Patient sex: M
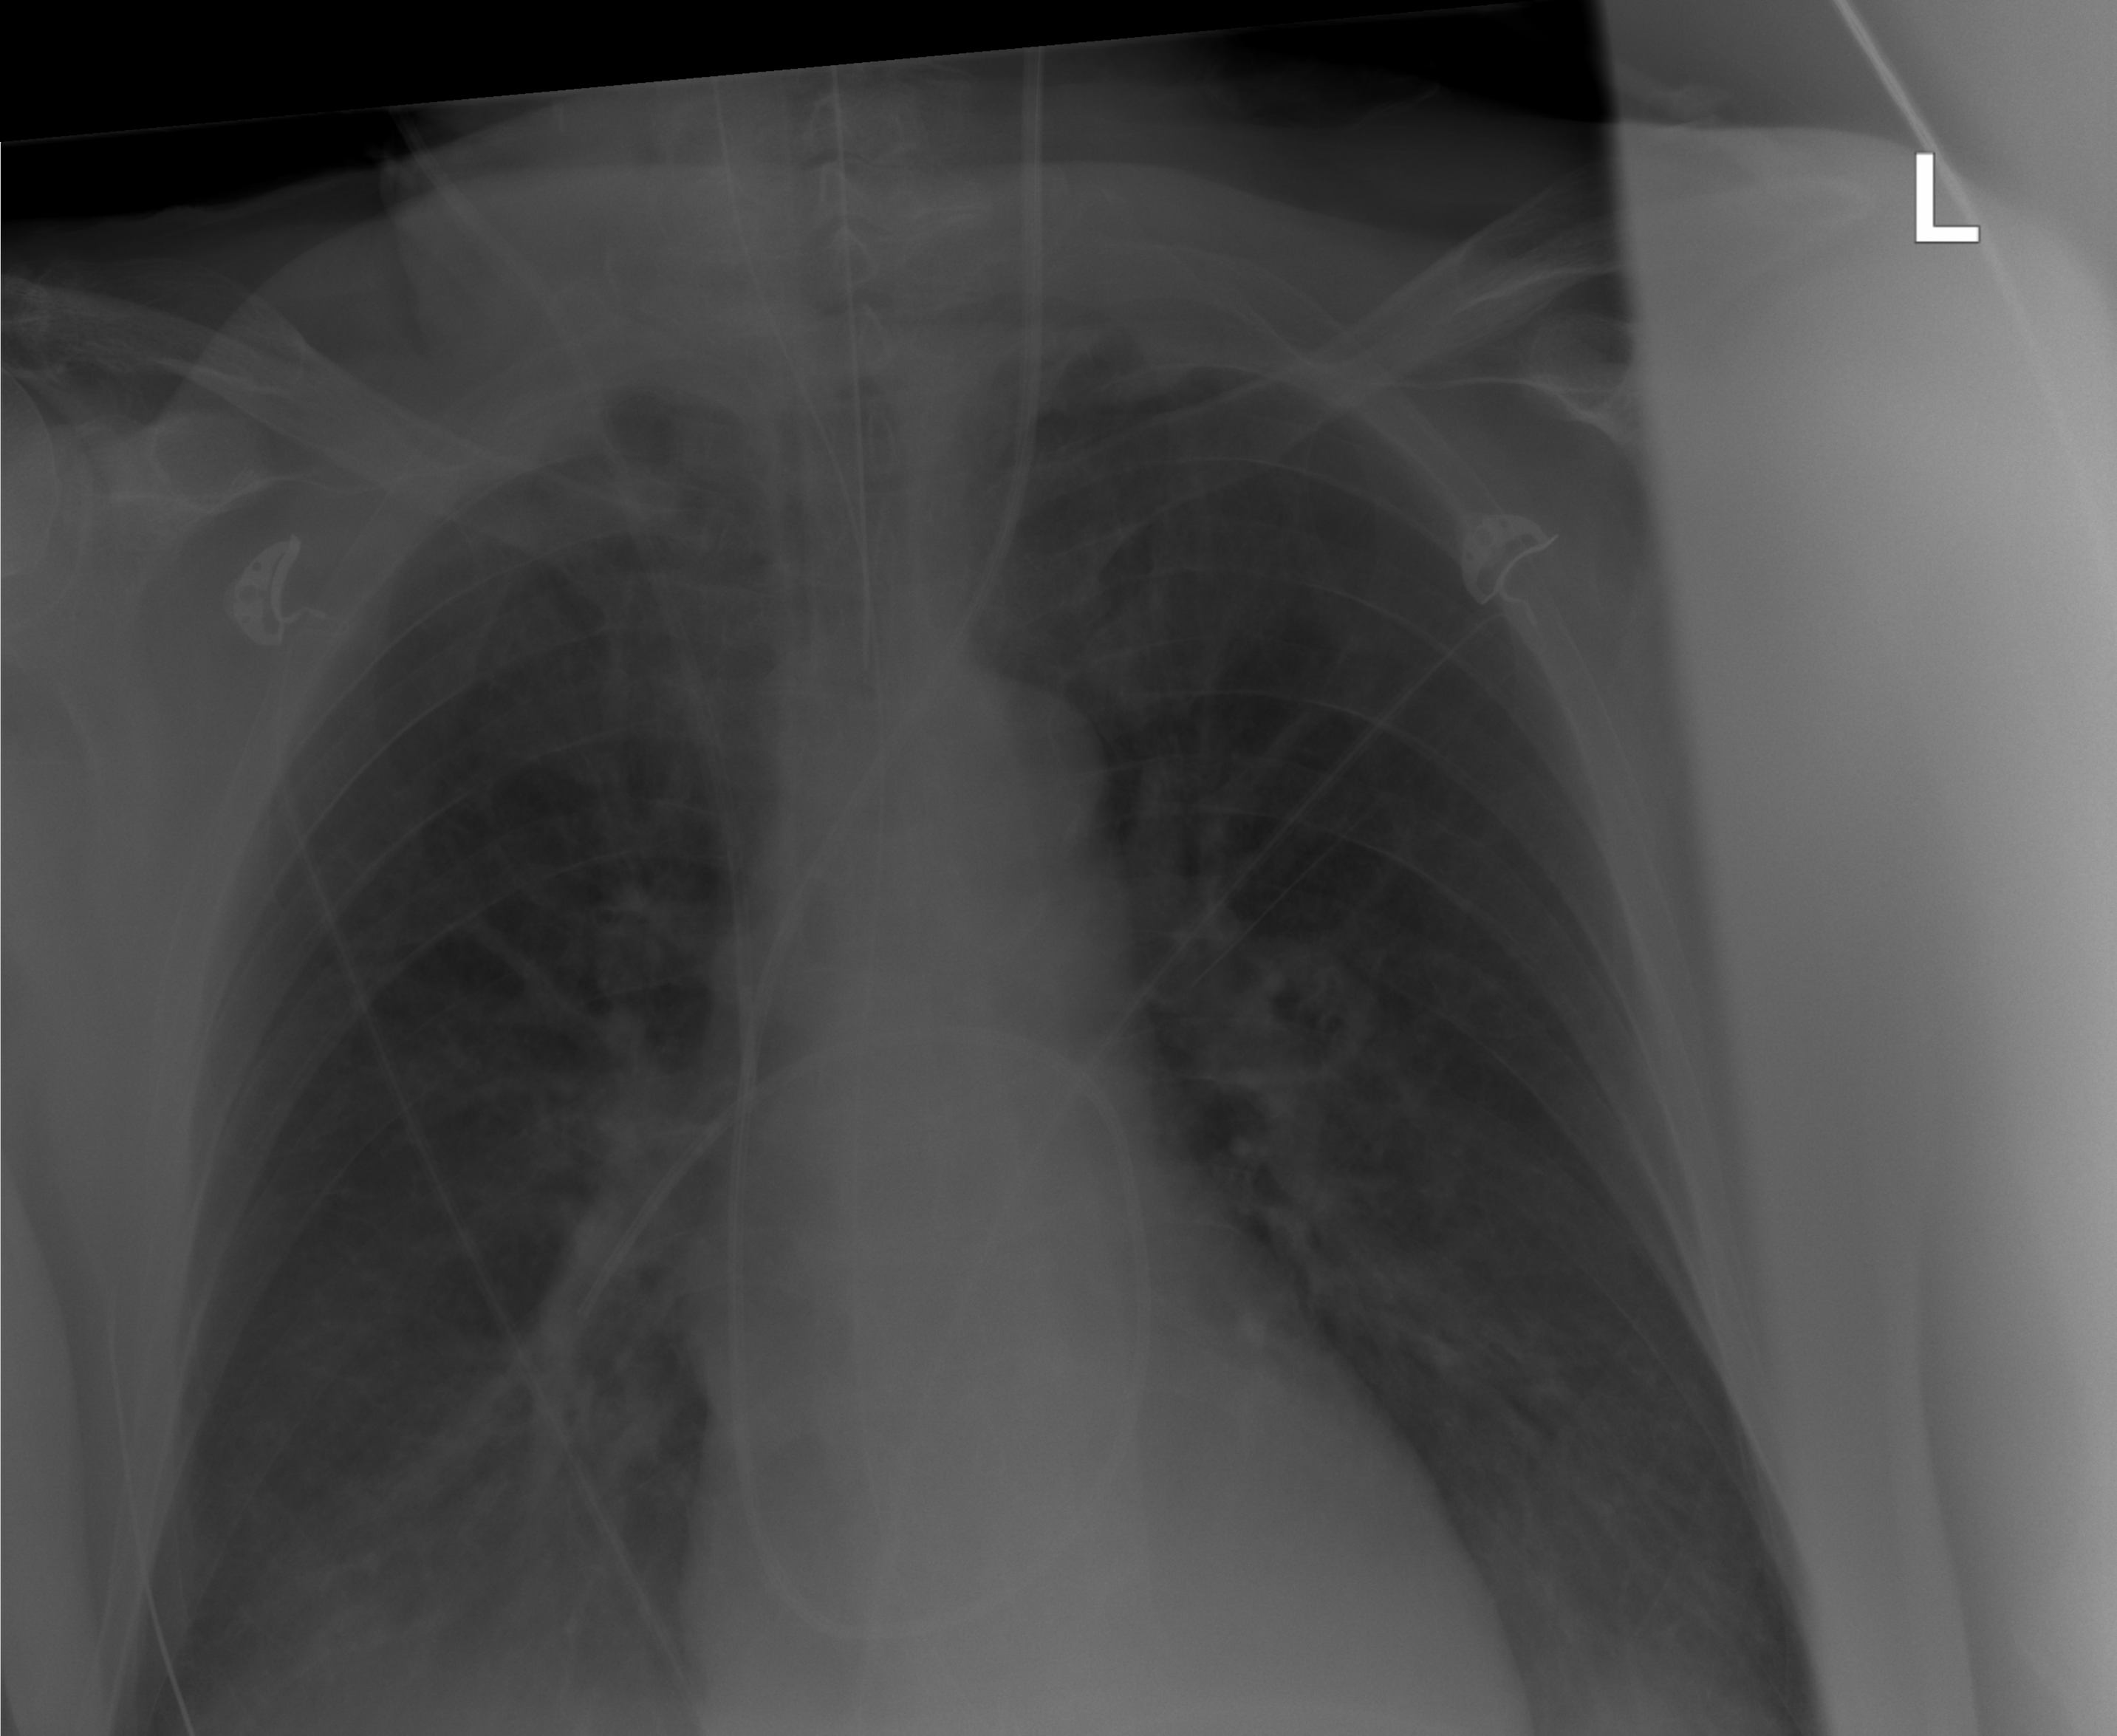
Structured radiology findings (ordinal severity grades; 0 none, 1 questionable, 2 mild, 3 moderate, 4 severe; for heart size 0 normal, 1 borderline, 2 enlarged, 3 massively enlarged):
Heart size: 0
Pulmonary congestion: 1
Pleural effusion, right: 2
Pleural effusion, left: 0
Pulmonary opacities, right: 0
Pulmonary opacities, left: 0
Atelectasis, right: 1
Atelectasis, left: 1